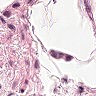
Metastatic tissue present: no